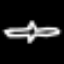
Label: airplane